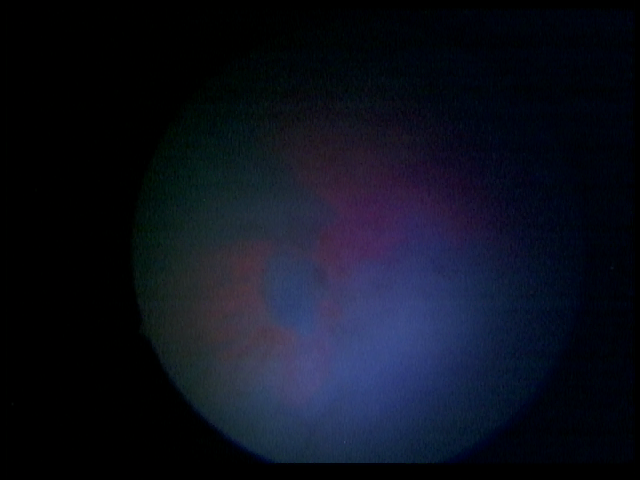
Modality: BLC
Class: Non-malignant
Subclass: BenignNOS
Lesion: L3
Morphology: Non-papillary
Bladder cancer association: No